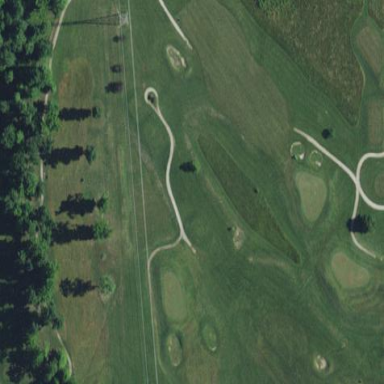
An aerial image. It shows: Scenic golf fairway.